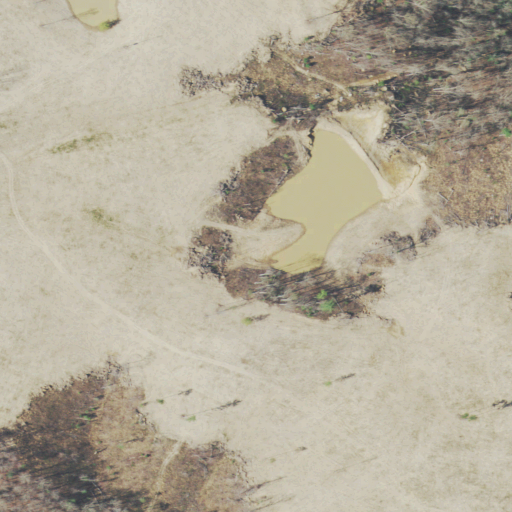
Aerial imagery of ridge(s) in Tennessee named Wilson Ridge containing grassland and deciduous forest